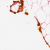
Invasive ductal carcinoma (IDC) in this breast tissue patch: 0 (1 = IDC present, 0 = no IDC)